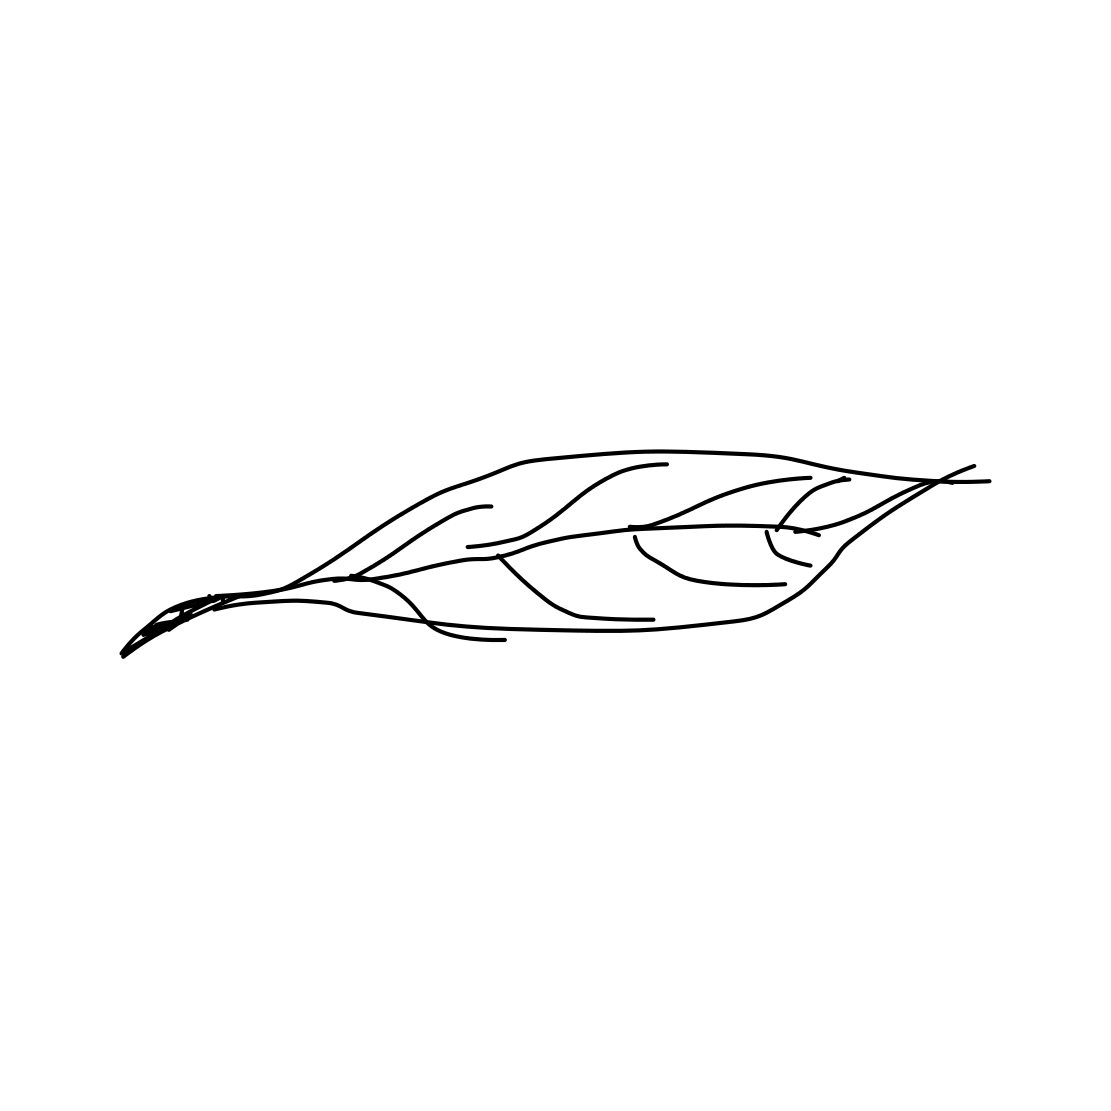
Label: leaf